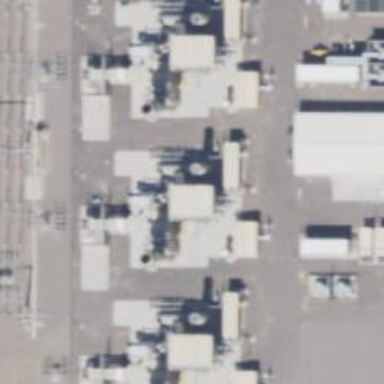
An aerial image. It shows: Gas-powered generator. It is gas turbine type generator.